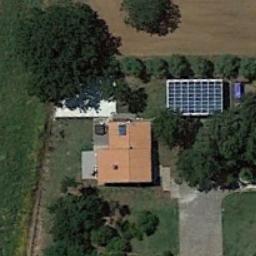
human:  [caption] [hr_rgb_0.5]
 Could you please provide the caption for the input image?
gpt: The sparse residential is on the grass next to some trees and bare land .

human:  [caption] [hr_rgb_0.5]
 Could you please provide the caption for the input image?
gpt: At the intersection of two roads, There are several sparse residences .

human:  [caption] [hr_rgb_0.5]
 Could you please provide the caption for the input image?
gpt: Many trees are beside the sparse residential .

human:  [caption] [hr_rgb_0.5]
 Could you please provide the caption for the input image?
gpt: There are several houses of various sizes and many green trees in a sparse residential area .

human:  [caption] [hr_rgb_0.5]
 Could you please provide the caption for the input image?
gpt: A sparse residential area with some green trees and an orange building .